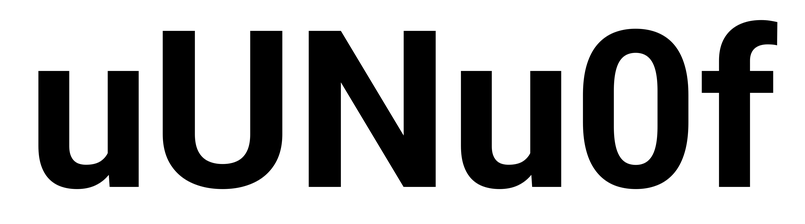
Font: Roboto_Bold